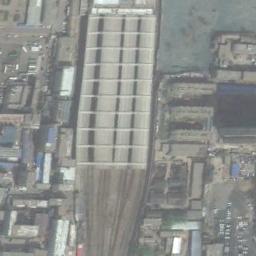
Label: railway_station